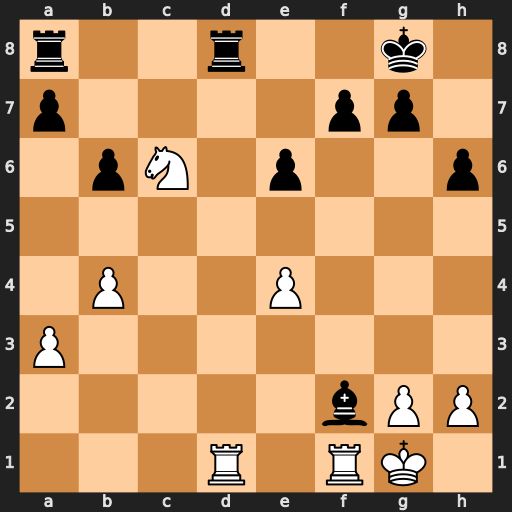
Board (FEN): r2r2k1/p4pp1/1pN1p2p/8/1P2P3/P7/5bPP/3R1RK1
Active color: w
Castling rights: -
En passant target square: -
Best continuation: Kxf2 Rxd1 Rxd1